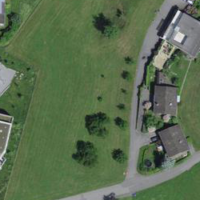
EUNIS habitat code: 53
Species observed at this site:
Prunella vulgaris